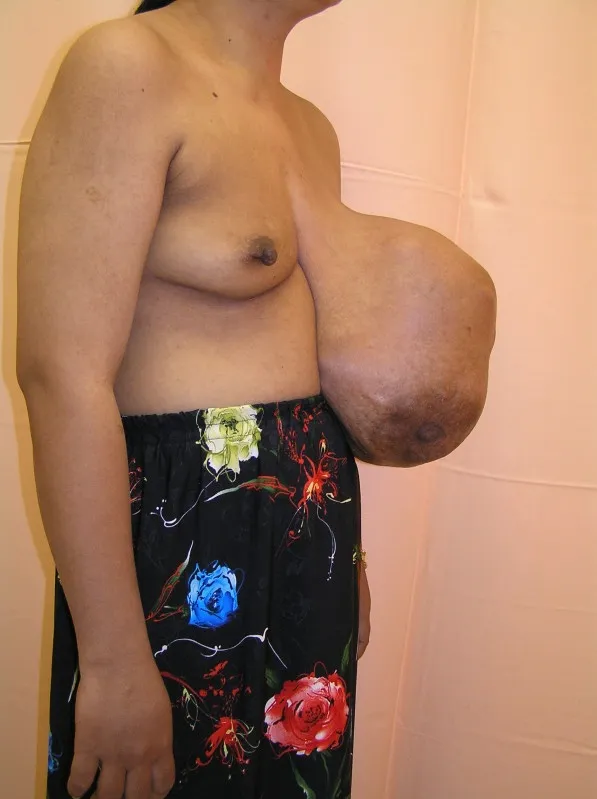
Right lateral view of the breast tumor at presentation.
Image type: medical_photograph (other_medical_photograph)